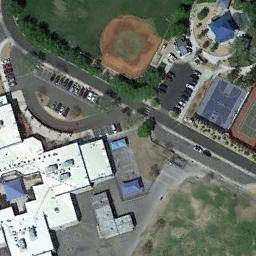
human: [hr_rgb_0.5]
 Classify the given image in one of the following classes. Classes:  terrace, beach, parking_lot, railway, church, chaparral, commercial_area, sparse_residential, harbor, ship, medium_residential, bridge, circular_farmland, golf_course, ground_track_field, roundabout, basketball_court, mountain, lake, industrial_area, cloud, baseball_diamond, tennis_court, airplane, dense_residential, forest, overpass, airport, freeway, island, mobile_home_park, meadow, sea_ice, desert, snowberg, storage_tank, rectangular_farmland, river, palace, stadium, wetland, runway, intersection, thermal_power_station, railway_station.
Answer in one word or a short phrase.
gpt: baseball_diamond